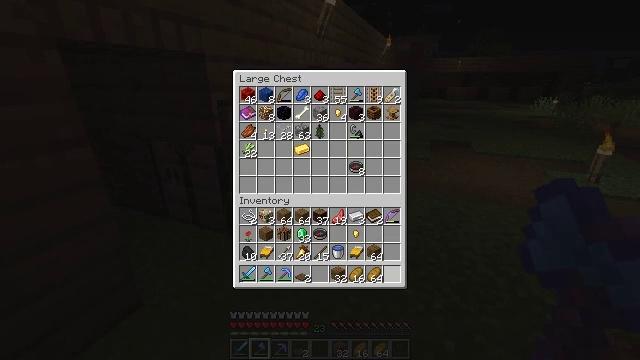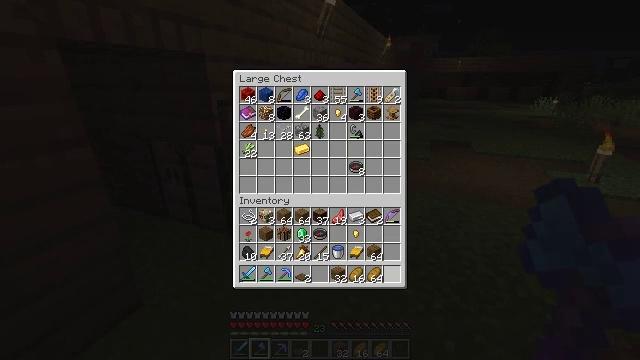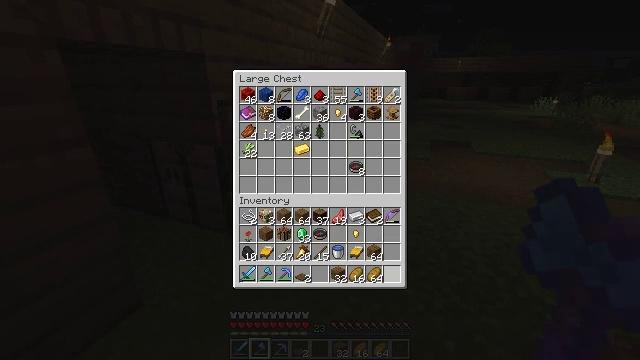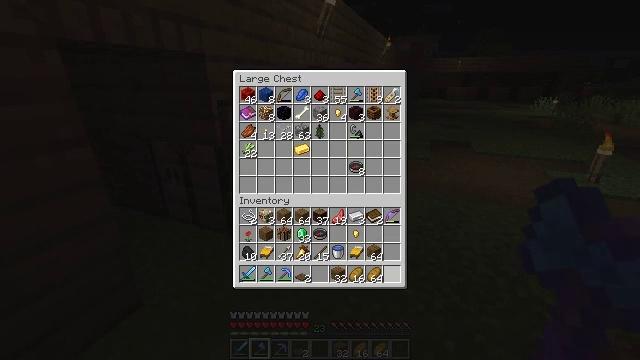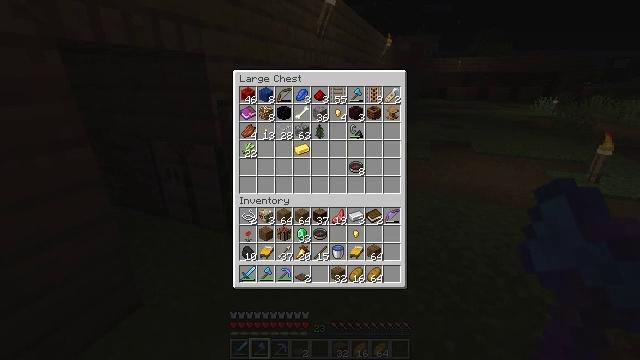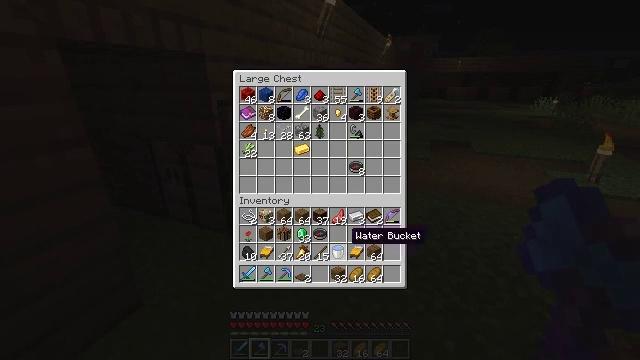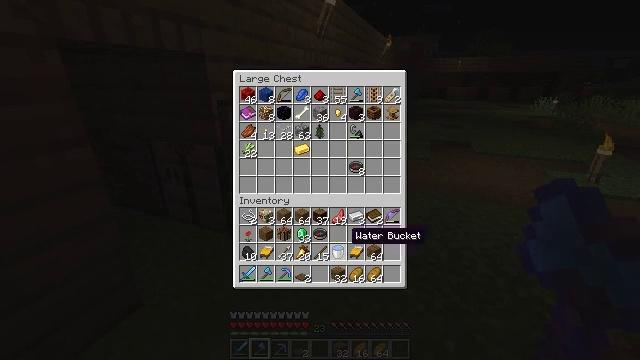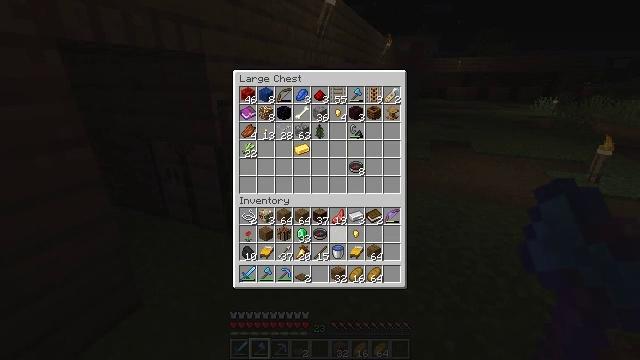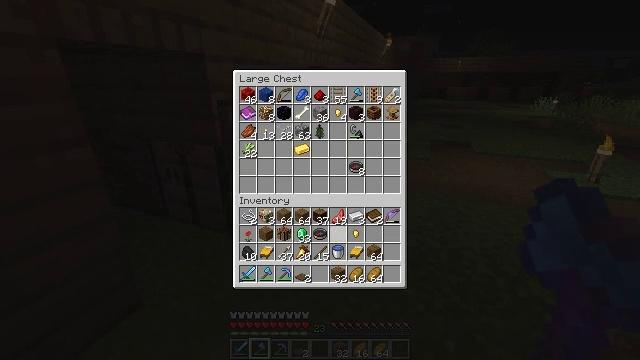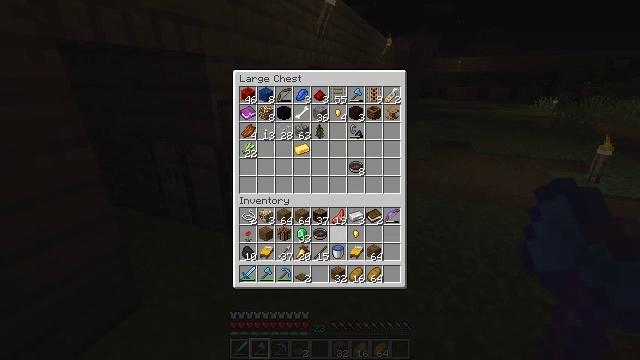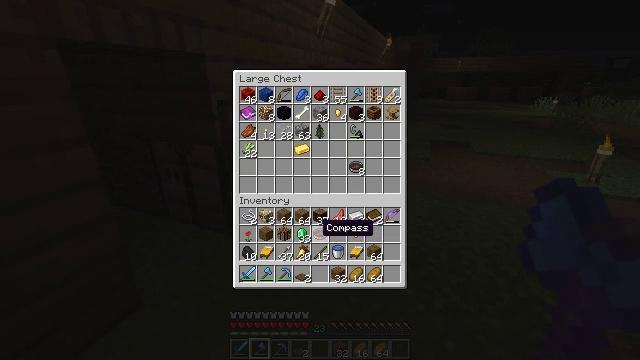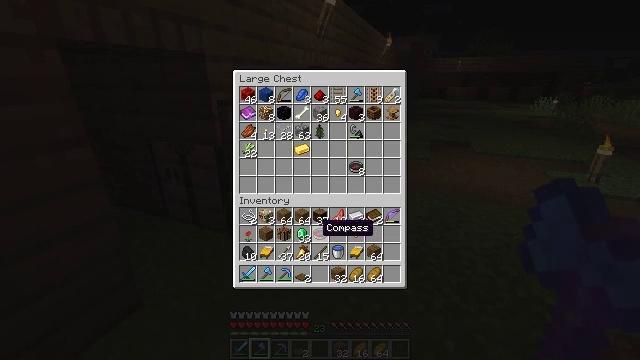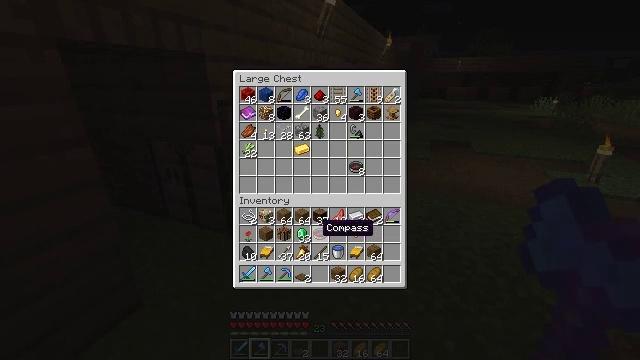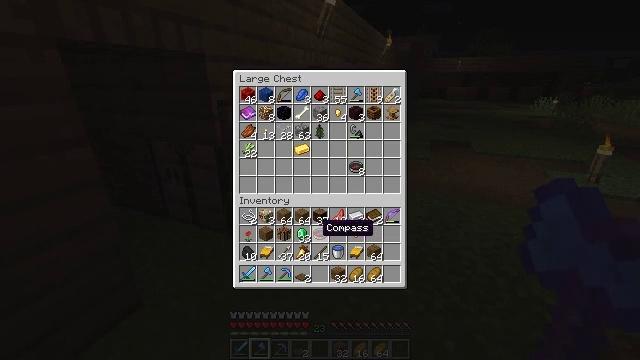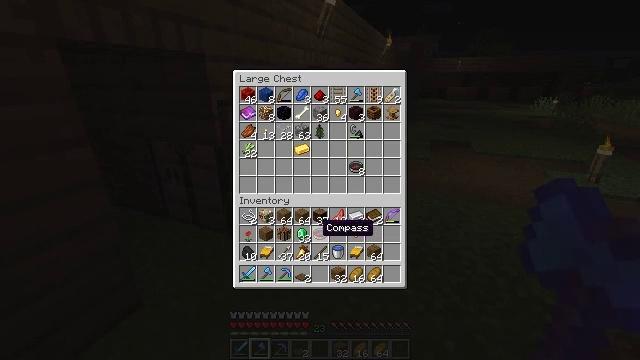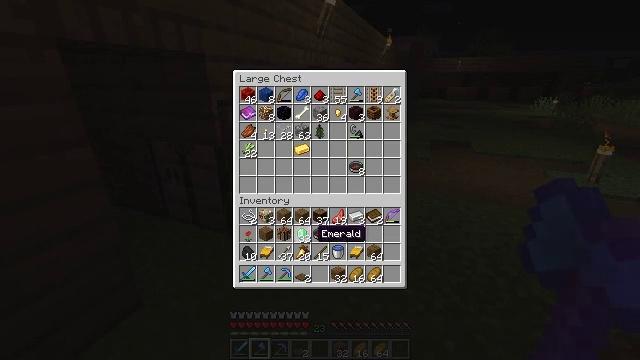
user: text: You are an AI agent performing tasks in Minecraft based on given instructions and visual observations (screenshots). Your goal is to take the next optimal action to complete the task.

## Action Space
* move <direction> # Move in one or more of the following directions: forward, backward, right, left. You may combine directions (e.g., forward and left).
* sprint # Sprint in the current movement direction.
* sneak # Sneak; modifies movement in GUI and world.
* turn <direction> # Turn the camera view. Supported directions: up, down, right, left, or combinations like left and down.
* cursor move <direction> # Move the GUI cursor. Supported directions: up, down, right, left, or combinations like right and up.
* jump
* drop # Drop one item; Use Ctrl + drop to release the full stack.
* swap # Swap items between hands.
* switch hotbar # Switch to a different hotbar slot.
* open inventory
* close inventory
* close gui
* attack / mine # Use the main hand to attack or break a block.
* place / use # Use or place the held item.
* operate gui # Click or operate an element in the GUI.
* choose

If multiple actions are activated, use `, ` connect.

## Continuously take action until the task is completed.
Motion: motion action
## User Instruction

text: Get the oak trapdoor back into your inventory.
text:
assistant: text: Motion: sneak, operate gui
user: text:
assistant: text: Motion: sneak
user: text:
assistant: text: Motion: sneak
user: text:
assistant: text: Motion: sneak, cursor move left and up
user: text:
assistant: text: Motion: sneak, cursor move left and up
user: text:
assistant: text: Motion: sneak
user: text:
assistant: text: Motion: sneak
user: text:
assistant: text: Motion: sneak, cursor move left
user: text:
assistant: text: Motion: sneak
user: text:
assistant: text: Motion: sneak, cursor move left
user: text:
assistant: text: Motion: sneak
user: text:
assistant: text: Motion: sneak
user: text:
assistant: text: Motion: sneak
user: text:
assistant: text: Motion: sneak
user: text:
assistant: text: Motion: sneak
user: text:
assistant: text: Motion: sneak, cursor move left and down
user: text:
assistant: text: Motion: sneak, cursor move left
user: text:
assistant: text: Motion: sneak, cursor move left
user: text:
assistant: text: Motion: sneak
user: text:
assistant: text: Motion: sneak
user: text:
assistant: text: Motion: sneak
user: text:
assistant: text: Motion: sneak
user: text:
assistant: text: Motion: sneak
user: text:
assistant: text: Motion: sneak
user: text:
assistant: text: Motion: sneak, operate gui
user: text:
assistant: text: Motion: sneak, operate gui
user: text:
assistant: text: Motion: sneak, cursor move up, operate gui
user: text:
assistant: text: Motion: sneak, cursor move up
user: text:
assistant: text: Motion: sneak
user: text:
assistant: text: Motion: sneak, operate gui